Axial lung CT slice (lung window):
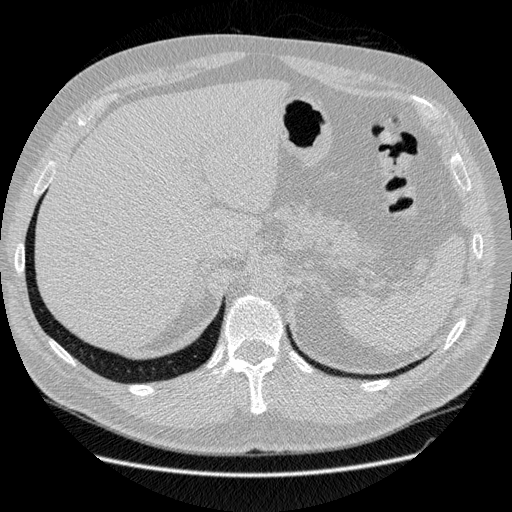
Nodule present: no